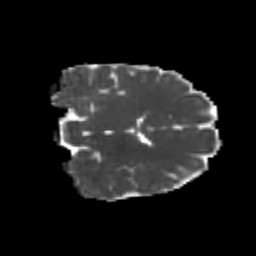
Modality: MD
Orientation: coronal
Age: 22
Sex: female
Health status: healthy
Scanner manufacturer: philips
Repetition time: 7.388 s
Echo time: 0.08599 s